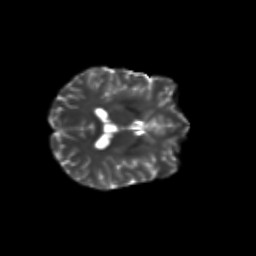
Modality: T2w
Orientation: axial
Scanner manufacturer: siemens
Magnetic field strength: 3 T
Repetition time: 9.2 s
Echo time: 0.084 s